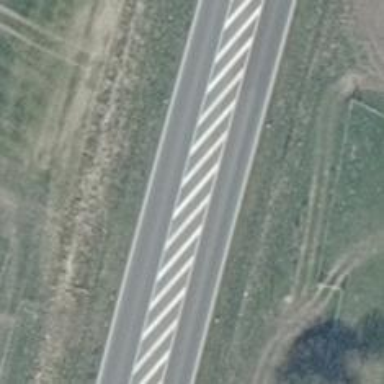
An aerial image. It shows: Asphalt motorway of trunk classification.